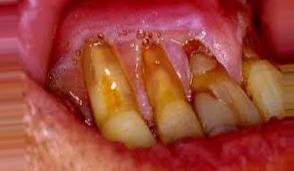
Condition: Tooth Discoloration